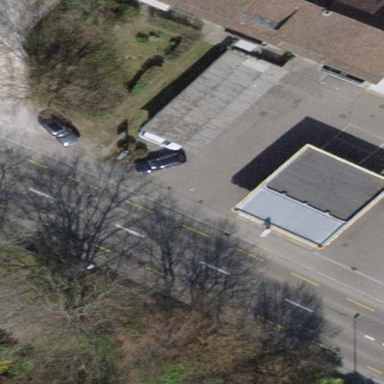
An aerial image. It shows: Fuel amenity located on the roof of building.